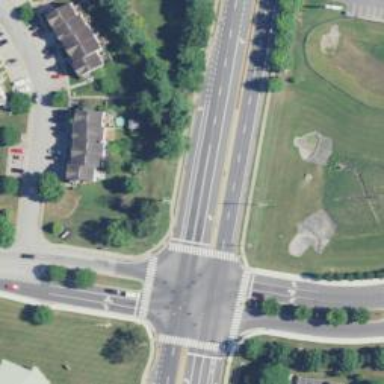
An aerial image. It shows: Zebra crossing on the road.